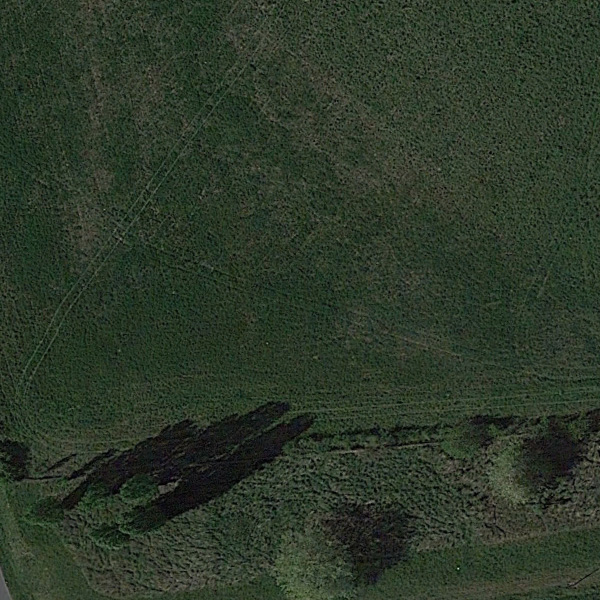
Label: Meadow